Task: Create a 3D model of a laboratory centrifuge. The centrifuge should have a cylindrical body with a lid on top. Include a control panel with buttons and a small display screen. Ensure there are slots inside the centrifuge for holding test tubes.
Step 88:
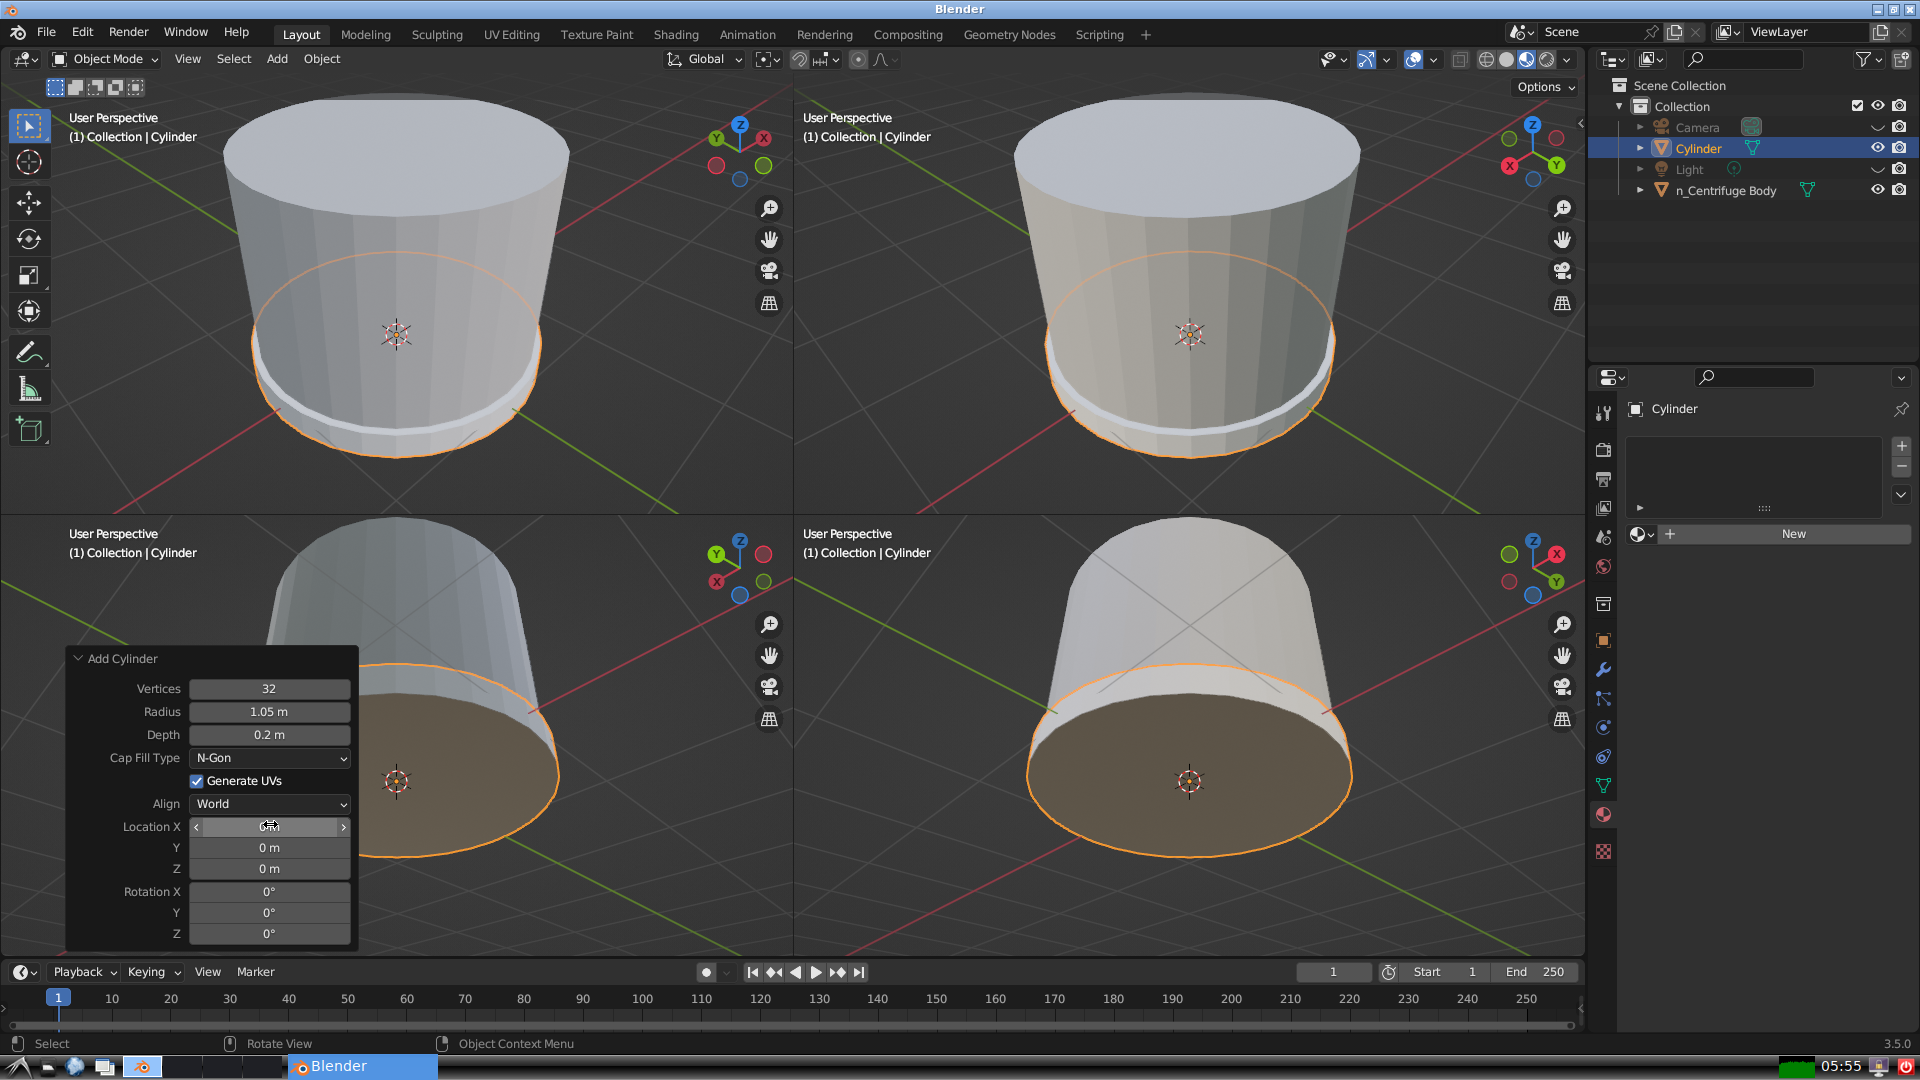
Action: click: no